Aerial crown-view tile of a tropical tree (Barro Colorado Island, Panama), acquired 20240716:
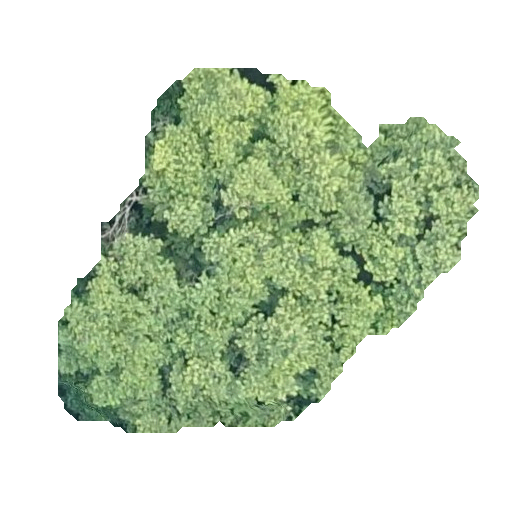
Species: Luehea seemannii
GBIF accepted scientific name: Luehea seemannii
Crown area: 162.199 m²